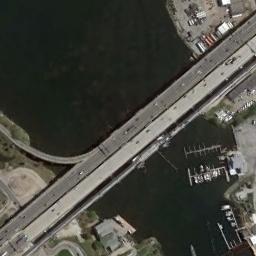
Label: bridge